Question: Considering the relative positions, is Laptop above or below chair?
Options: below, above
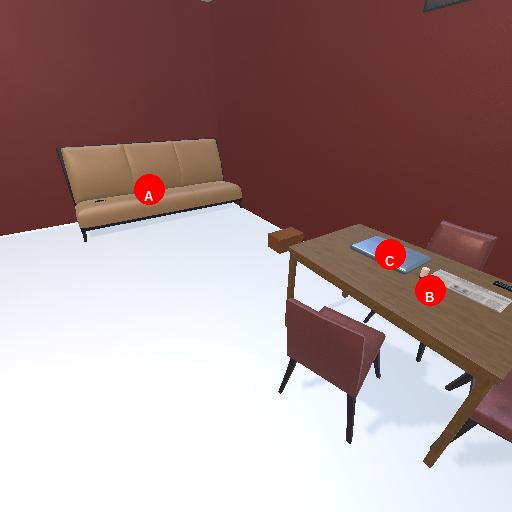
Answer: below